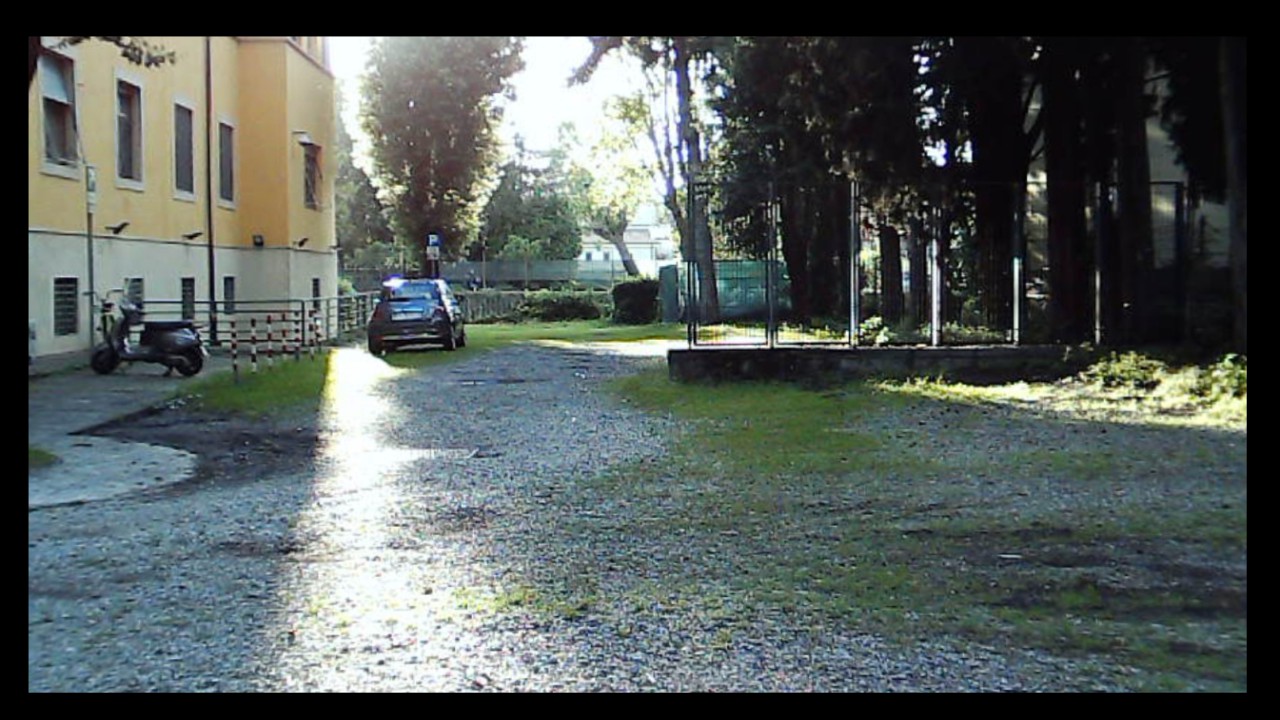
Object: Betafpv air75